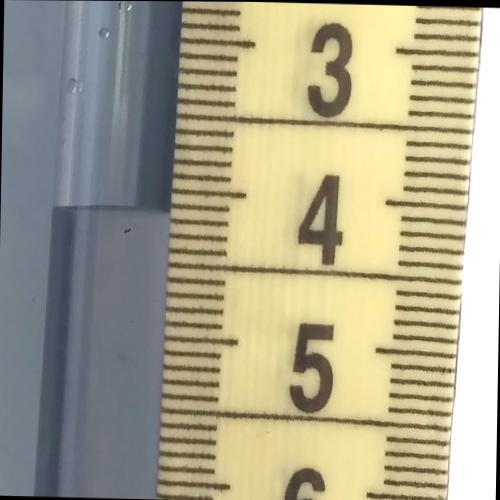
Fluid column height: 4.2 cm